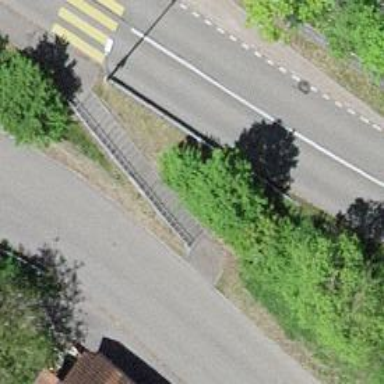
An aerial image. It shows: Road with steps.